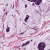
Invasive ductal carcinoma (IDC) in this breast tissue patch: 1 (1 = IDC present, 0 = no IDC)